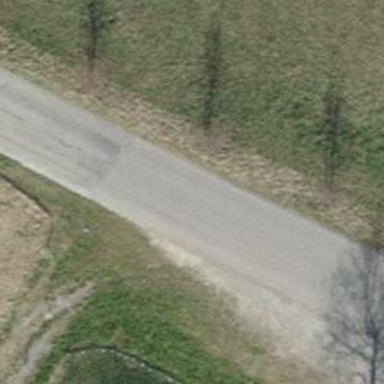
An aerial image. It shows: Grass track with grade3 track type.